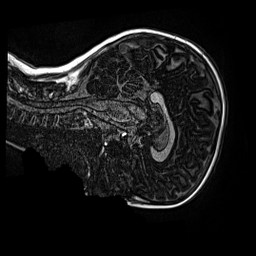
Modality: MP2RAGE
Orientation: sagittal
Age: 9
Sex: female
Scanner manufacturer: siemens
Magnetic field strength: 3 T
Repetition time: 4 s
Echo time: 0.00299 s